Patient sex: M
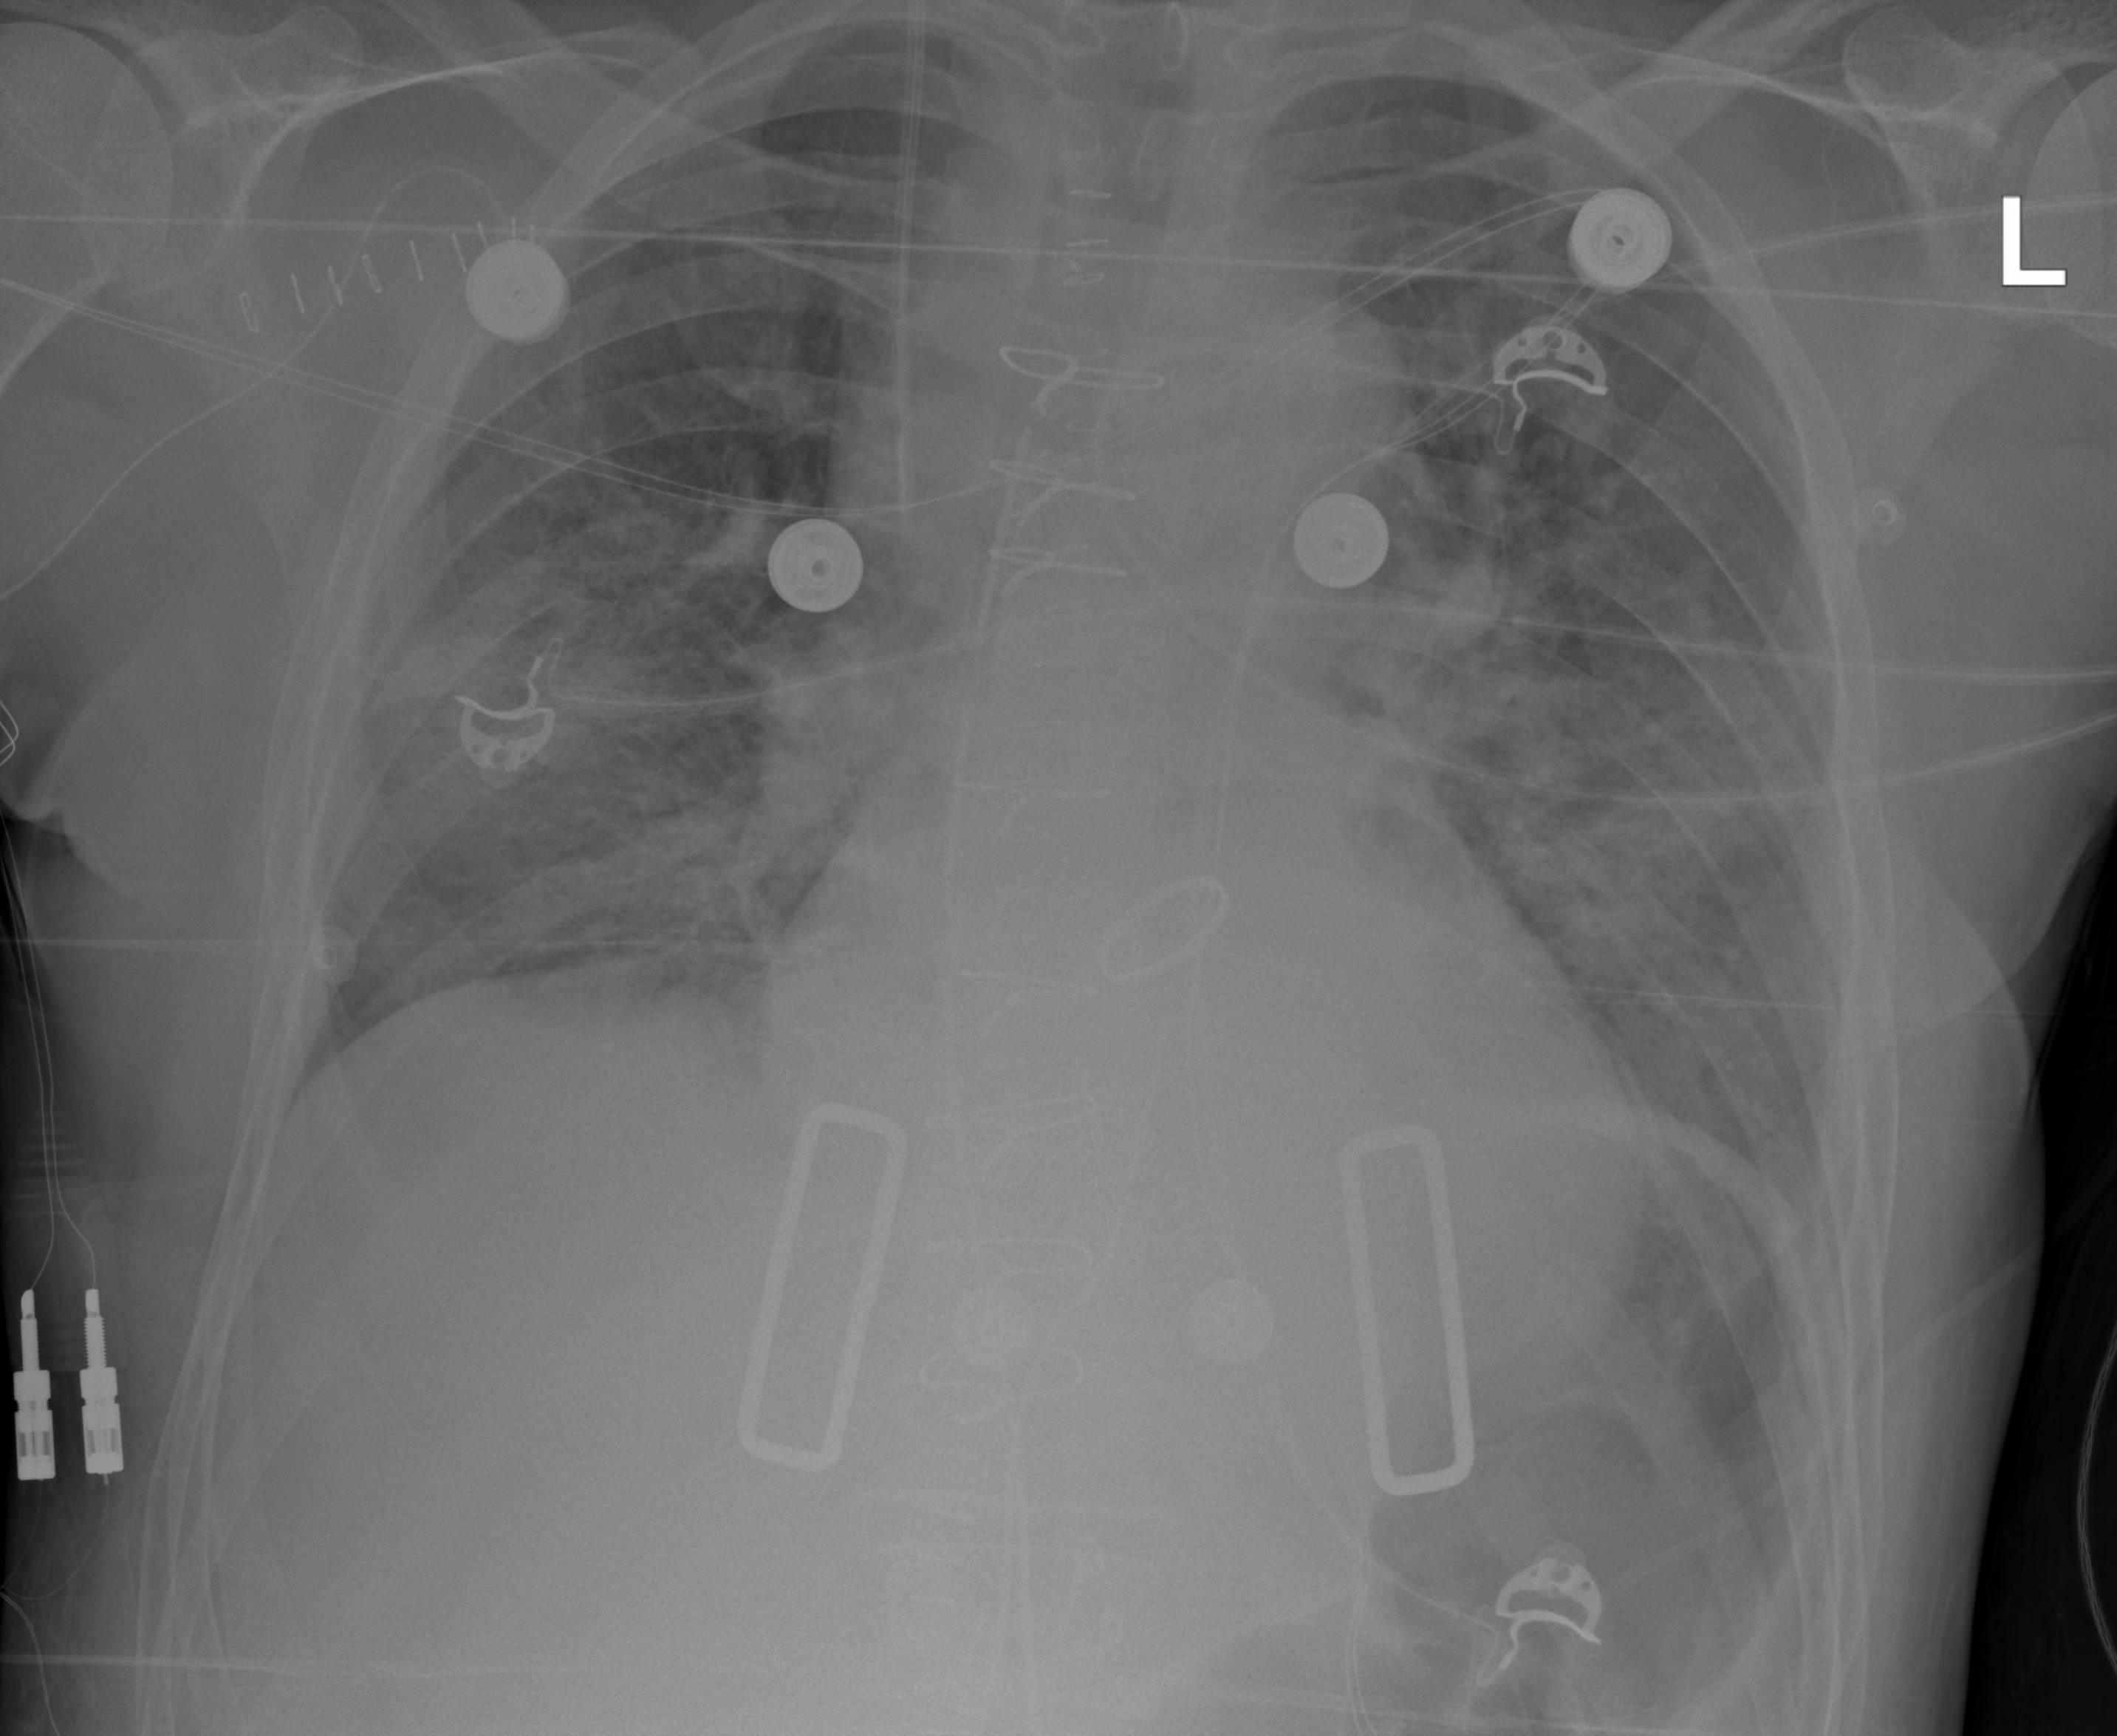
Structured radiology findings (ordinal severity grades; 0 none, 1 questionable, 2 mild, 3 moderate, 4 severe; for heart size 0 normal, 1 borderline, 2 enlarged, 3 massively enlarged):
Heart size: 0
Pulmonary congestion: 3
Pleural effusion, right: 0
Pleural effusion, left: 0
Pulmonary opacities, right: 2
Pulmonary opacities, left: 2
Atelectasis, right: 0
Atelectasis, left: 0